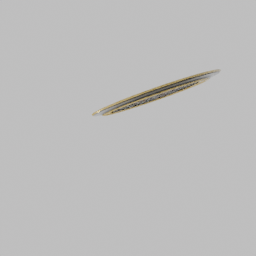
Label: decoration